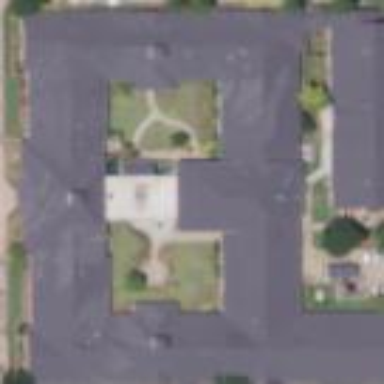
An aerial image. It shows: Building.